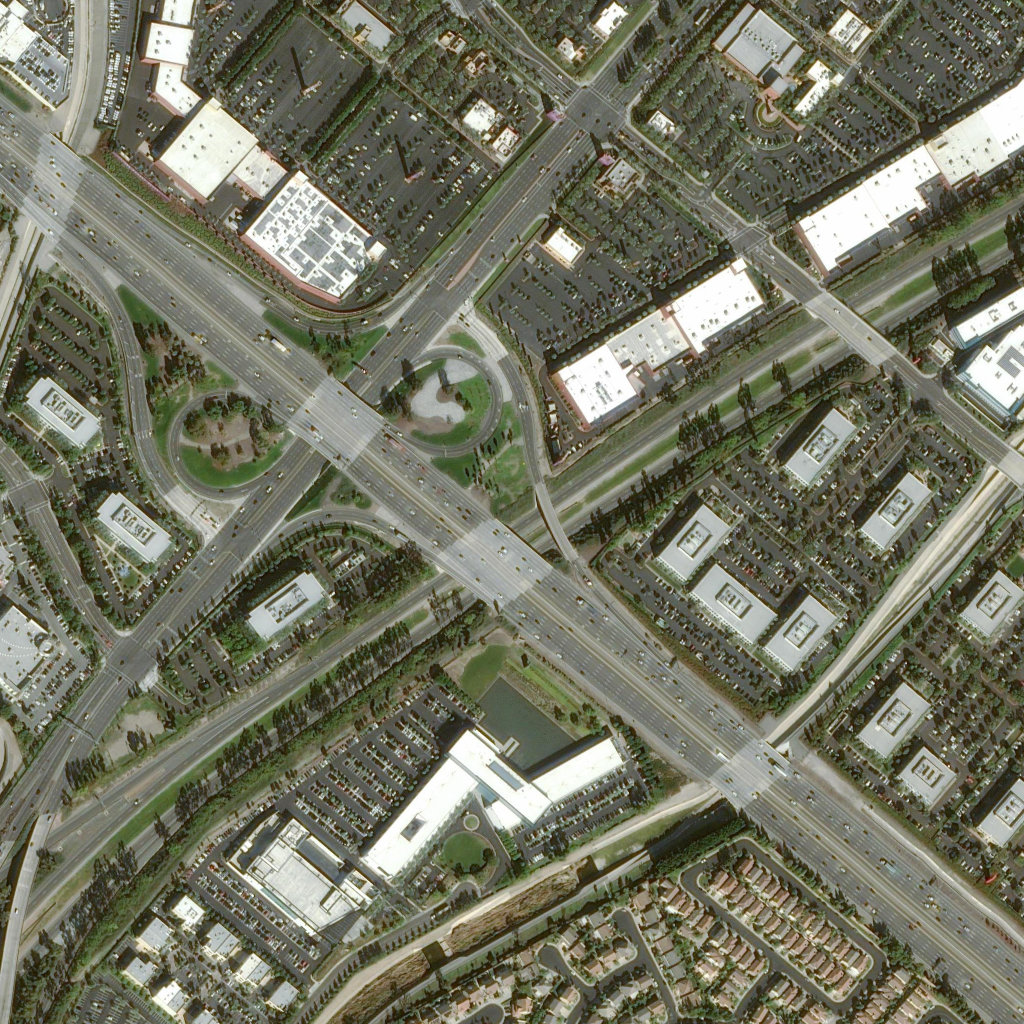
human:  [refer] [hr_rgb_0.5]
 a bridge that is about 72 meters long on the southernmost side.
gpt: <box>[[69, 72, 76, 78, 0]]</box>

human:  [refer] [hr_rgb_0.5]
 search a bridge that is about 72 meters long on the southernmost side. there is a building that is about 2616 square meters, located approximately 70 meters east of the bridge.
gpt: <box>[[69, 72, 76, 78, 0]]</box>